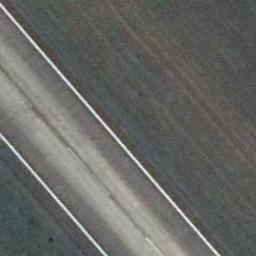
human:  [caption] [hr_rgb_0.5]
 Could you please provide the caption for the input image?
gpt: The runway goes through the lawn .

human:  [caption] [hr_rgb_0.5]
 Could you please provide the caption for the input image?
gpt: The grass is beside the runway .

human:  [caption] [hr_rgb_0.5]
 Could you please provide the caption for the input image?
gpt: The runway is on the grass next to the bare land .

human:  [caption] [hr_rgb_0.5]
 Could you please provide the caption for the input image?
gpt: Next to the runway is a green lawn with white line signs on the runway .

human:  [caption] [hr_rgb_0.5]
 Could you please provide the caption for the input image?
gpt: There are green lawns beside the runway .